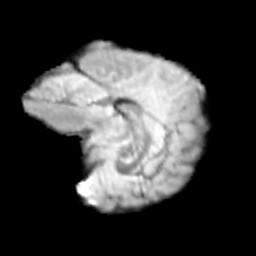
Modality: T2w
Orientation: sagittal
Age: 13
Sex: female
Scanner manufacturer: siemens
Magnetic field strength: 3 T
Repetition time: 3.8 s
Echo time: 0.07 s